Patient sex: M
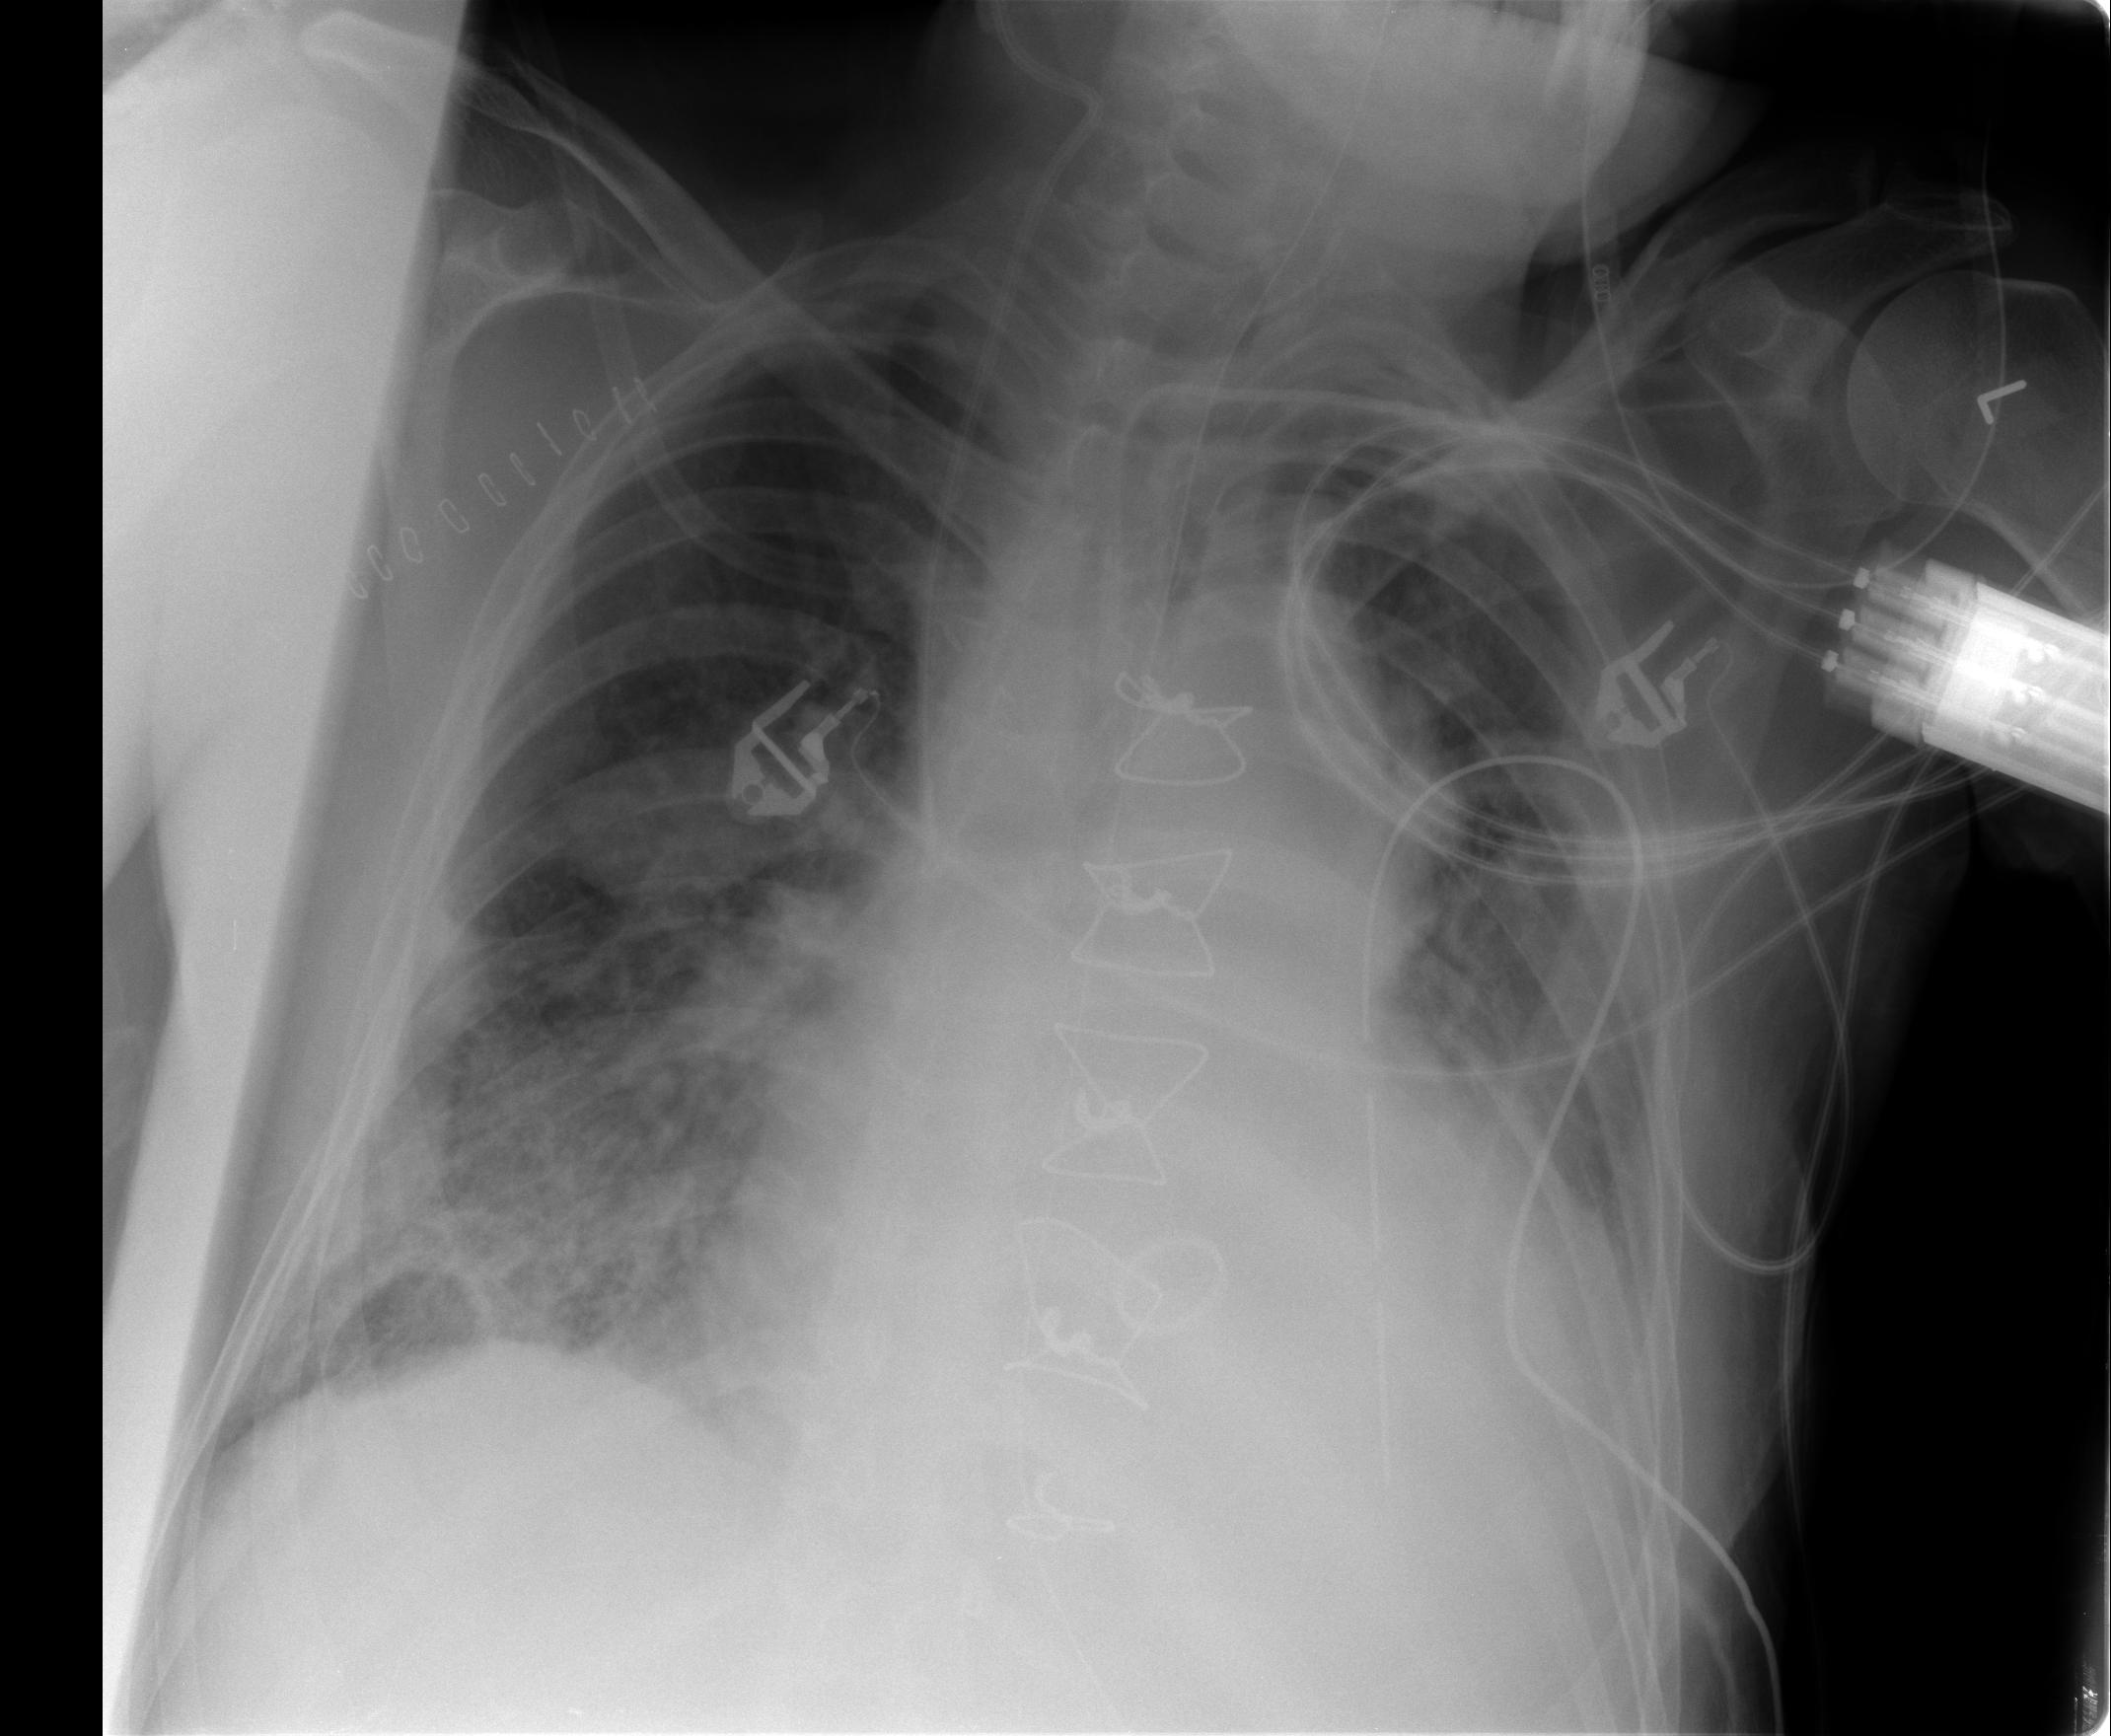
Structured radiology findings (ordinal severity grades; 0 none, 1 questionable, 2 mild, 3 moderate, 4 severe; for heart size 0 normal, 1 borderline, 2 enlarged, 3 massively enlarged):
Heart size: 2
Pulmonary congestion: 2
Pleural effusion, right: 0
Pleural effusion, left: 2
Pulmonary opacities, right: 3
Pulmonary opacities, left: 2
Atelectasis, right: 3
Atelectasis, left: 2